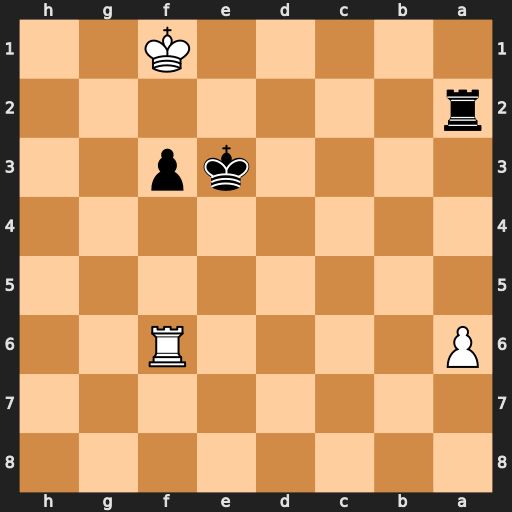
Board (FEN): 8/8/P4R2/8/8/4kp2/r7/5K2
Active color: b
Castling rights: -
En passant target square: -
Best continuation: Ra1#